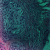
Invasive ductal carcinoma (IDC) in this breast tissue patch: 0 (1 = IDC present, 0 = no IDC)